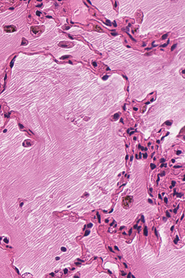
Tumor epithelial tissue: no
Tumor-associated stroma tissue: no
Normal tissue: yes